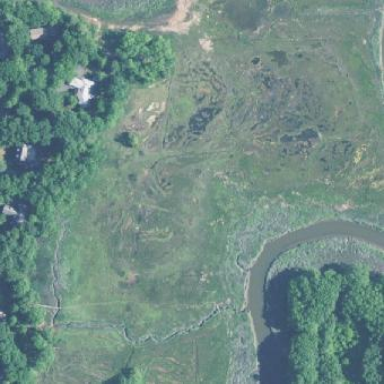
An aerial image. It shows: Saltmarsh wetland.